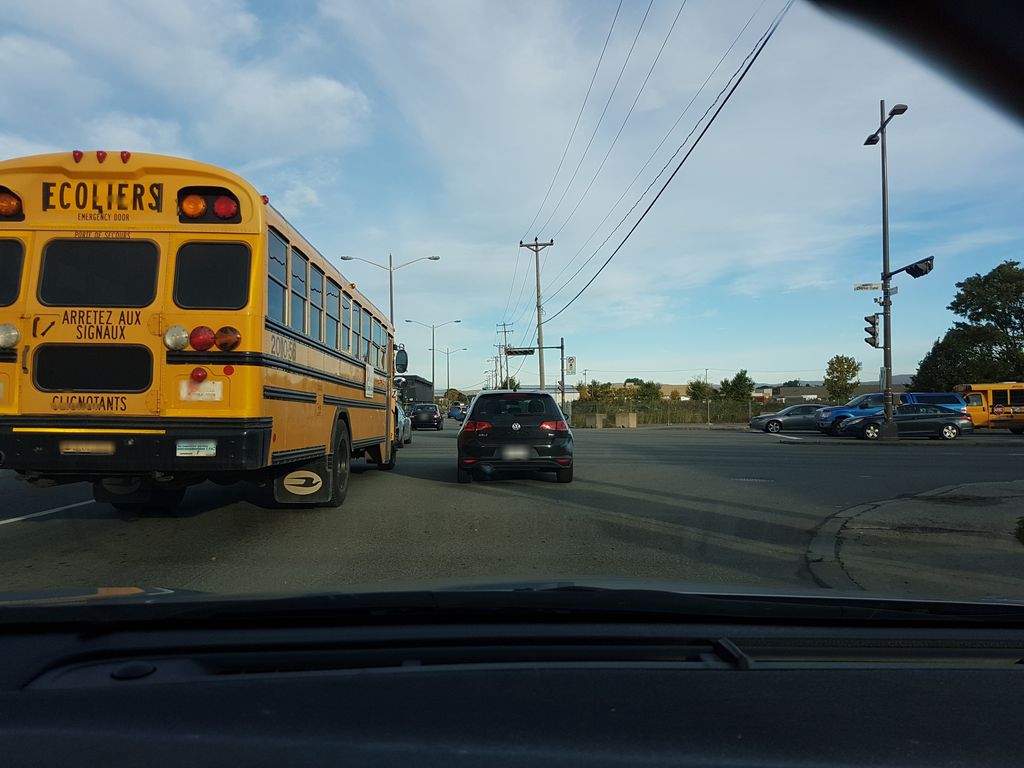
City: quebec_city